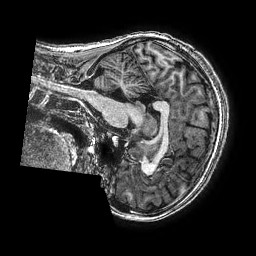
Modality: T1w
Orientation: sagittal
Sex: female
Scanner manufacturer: ge
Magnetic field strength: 3 T
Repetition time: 0.00766 s
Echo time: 0.003476 s